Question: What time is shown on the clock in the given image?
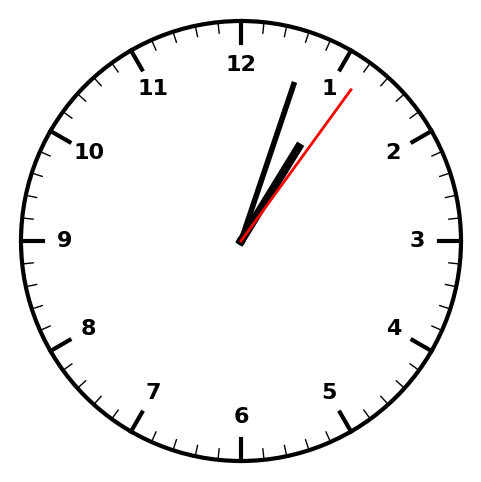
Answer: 01:03:06